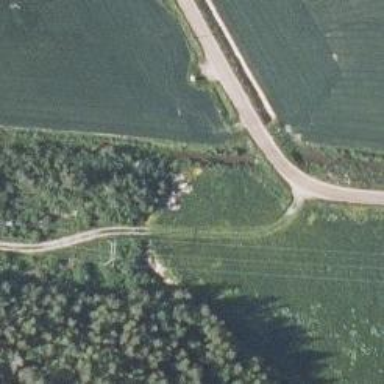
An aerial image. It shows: Track road with excellent visibility.